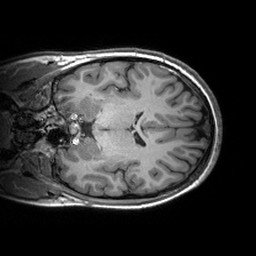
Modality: T1w
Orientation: coronal
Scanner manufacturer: siemens
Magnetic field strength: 3 T
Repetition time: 2.53 s
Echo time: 0.00288 s